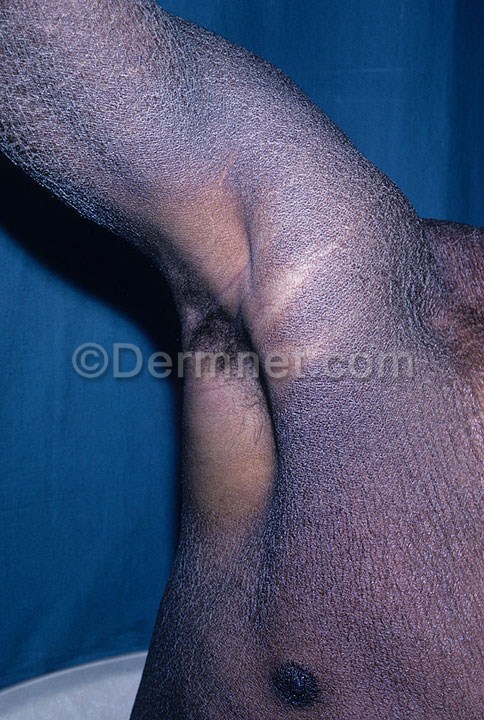
Disease: Atopic Dermatitis Photos